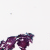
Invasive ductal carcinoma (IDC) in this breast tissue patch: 0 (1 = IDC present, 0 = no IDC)